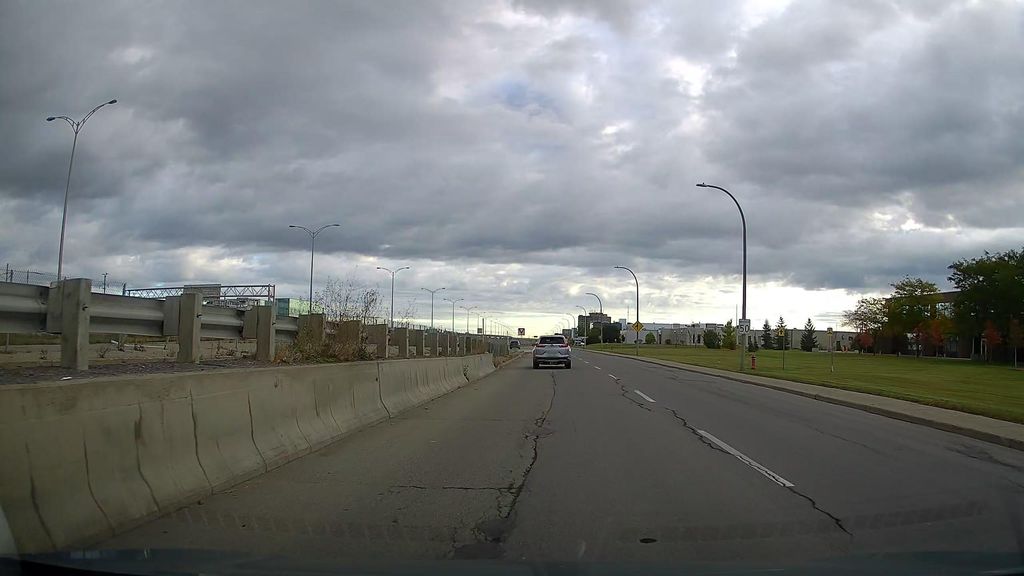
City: montreal